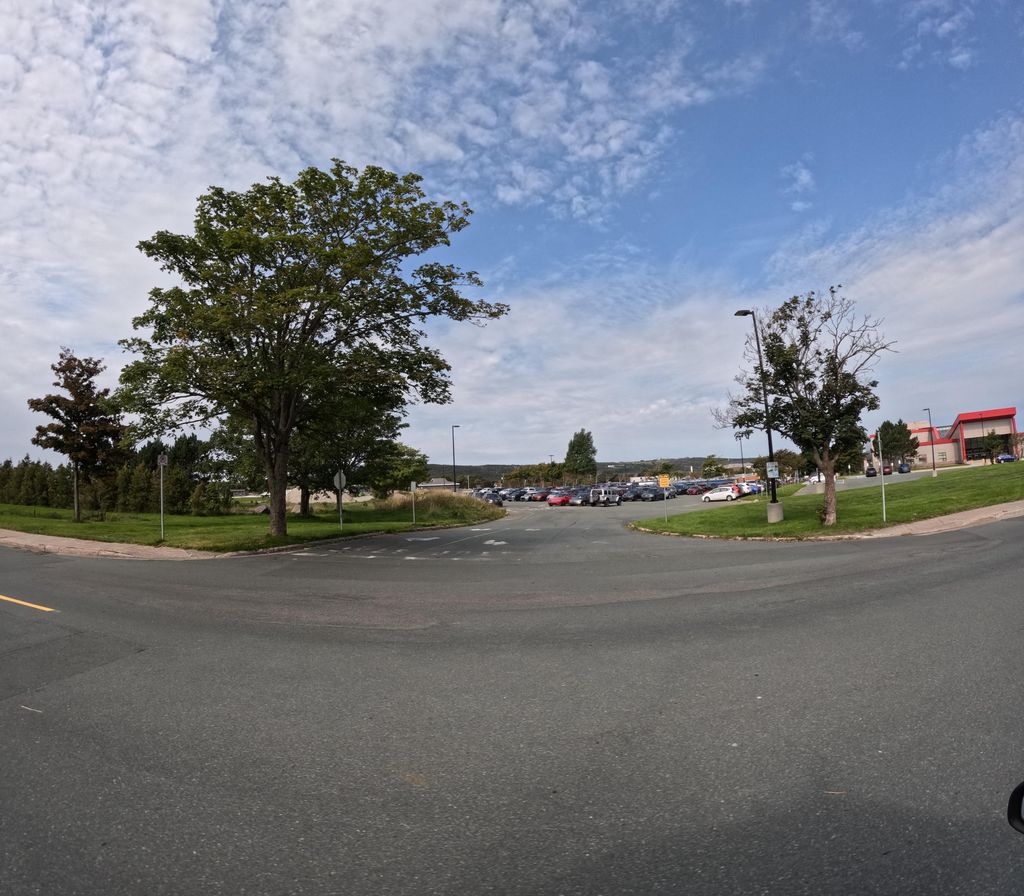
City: st_johns